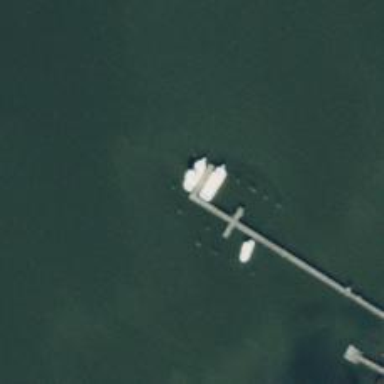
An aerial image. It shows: Man-made pier.